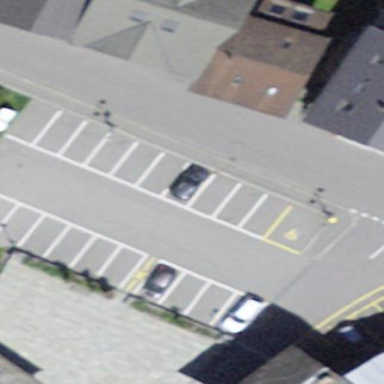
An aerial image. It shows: Parking area with surface.